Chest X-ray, PA view. Patient: 58 years old, sex M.
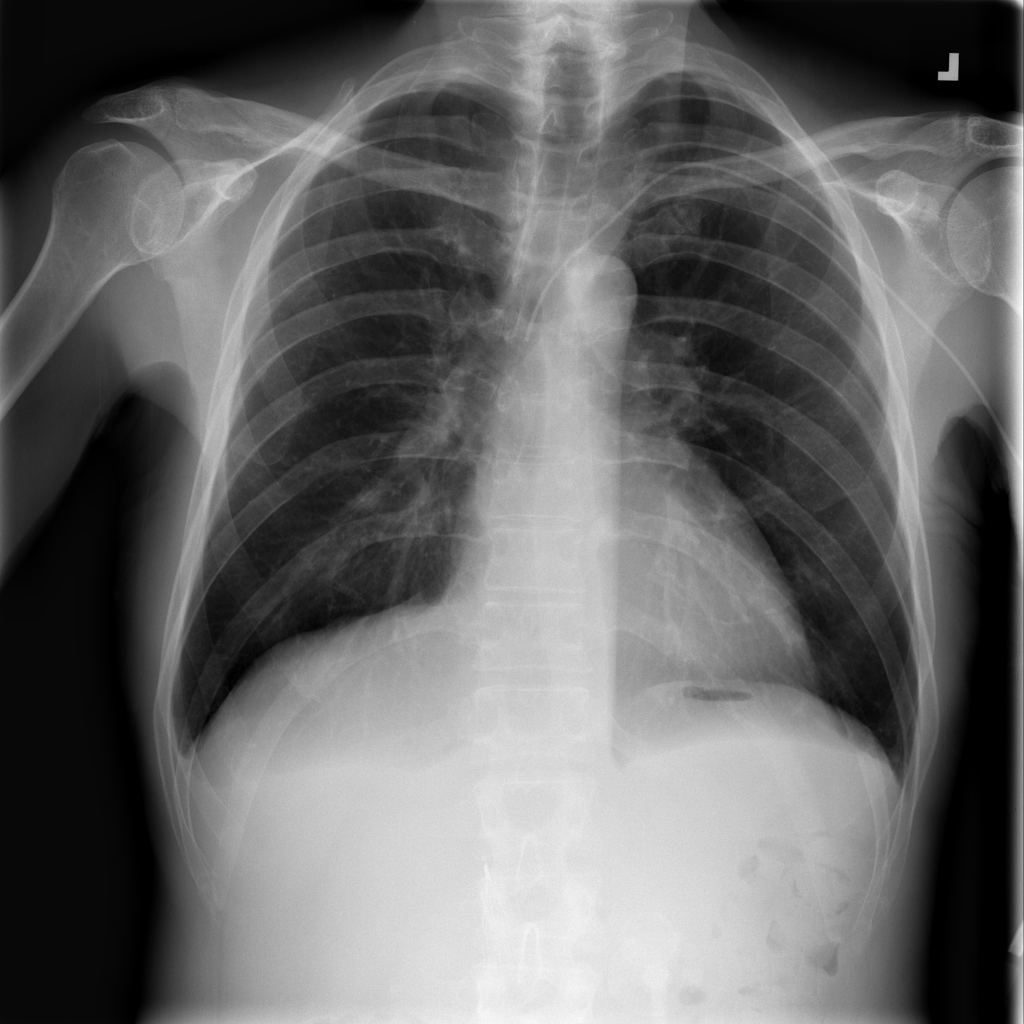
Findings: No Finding